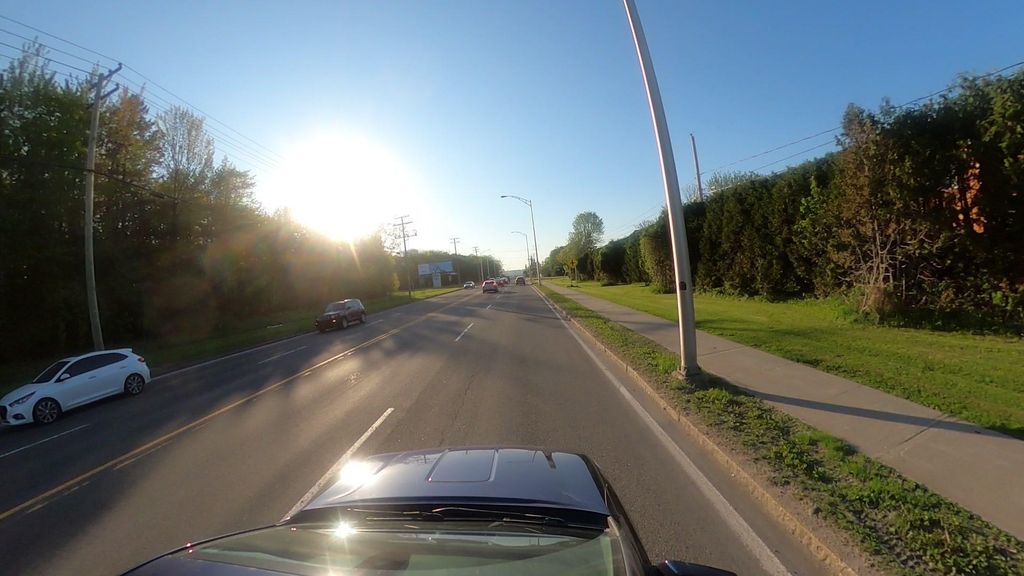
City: quebec_city